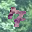
Label: 7